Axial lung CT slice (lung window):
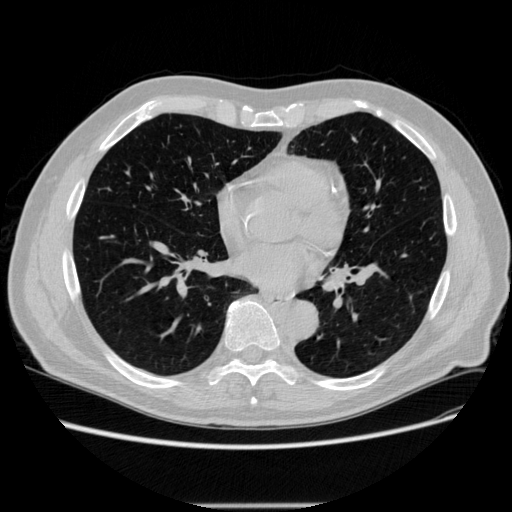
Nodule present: no